Question: I've designed a database schema that allows for a Facebook style messaging system (without the feature of being able to edit messages). Here it is:

My idea was users send messages to a conversation, and not to another user. This way, users subscribe to a conversation, allowing for multiple user style chat.
A 'conversation' is like a room. If user and user start talking, a conversation will be created if one doesn't exist. Whenever 'bob' and 'joe' talk their messages will always have the same 'conversation_id'. This will allow me to return all their communication by getting all messages with their 'conversation_id'.
Multiple users can be a part of a 'conversation'. The 'conversation_users' table stores the the 'conversation_id' and the 'user_id', which allows me to query the table to get 'All users who have the conversation_id X'.
The problem I'm having is I want to query: 'Give me the conversation_id used by Joe and Bob', so I can then use this 'conversation_id' to return all of the messages between 'Joe' and 'Bob'.
How could I achieve this? I think I've missed something important out of my model, which is making this seem more complex than it needs to be. But I can't see what.
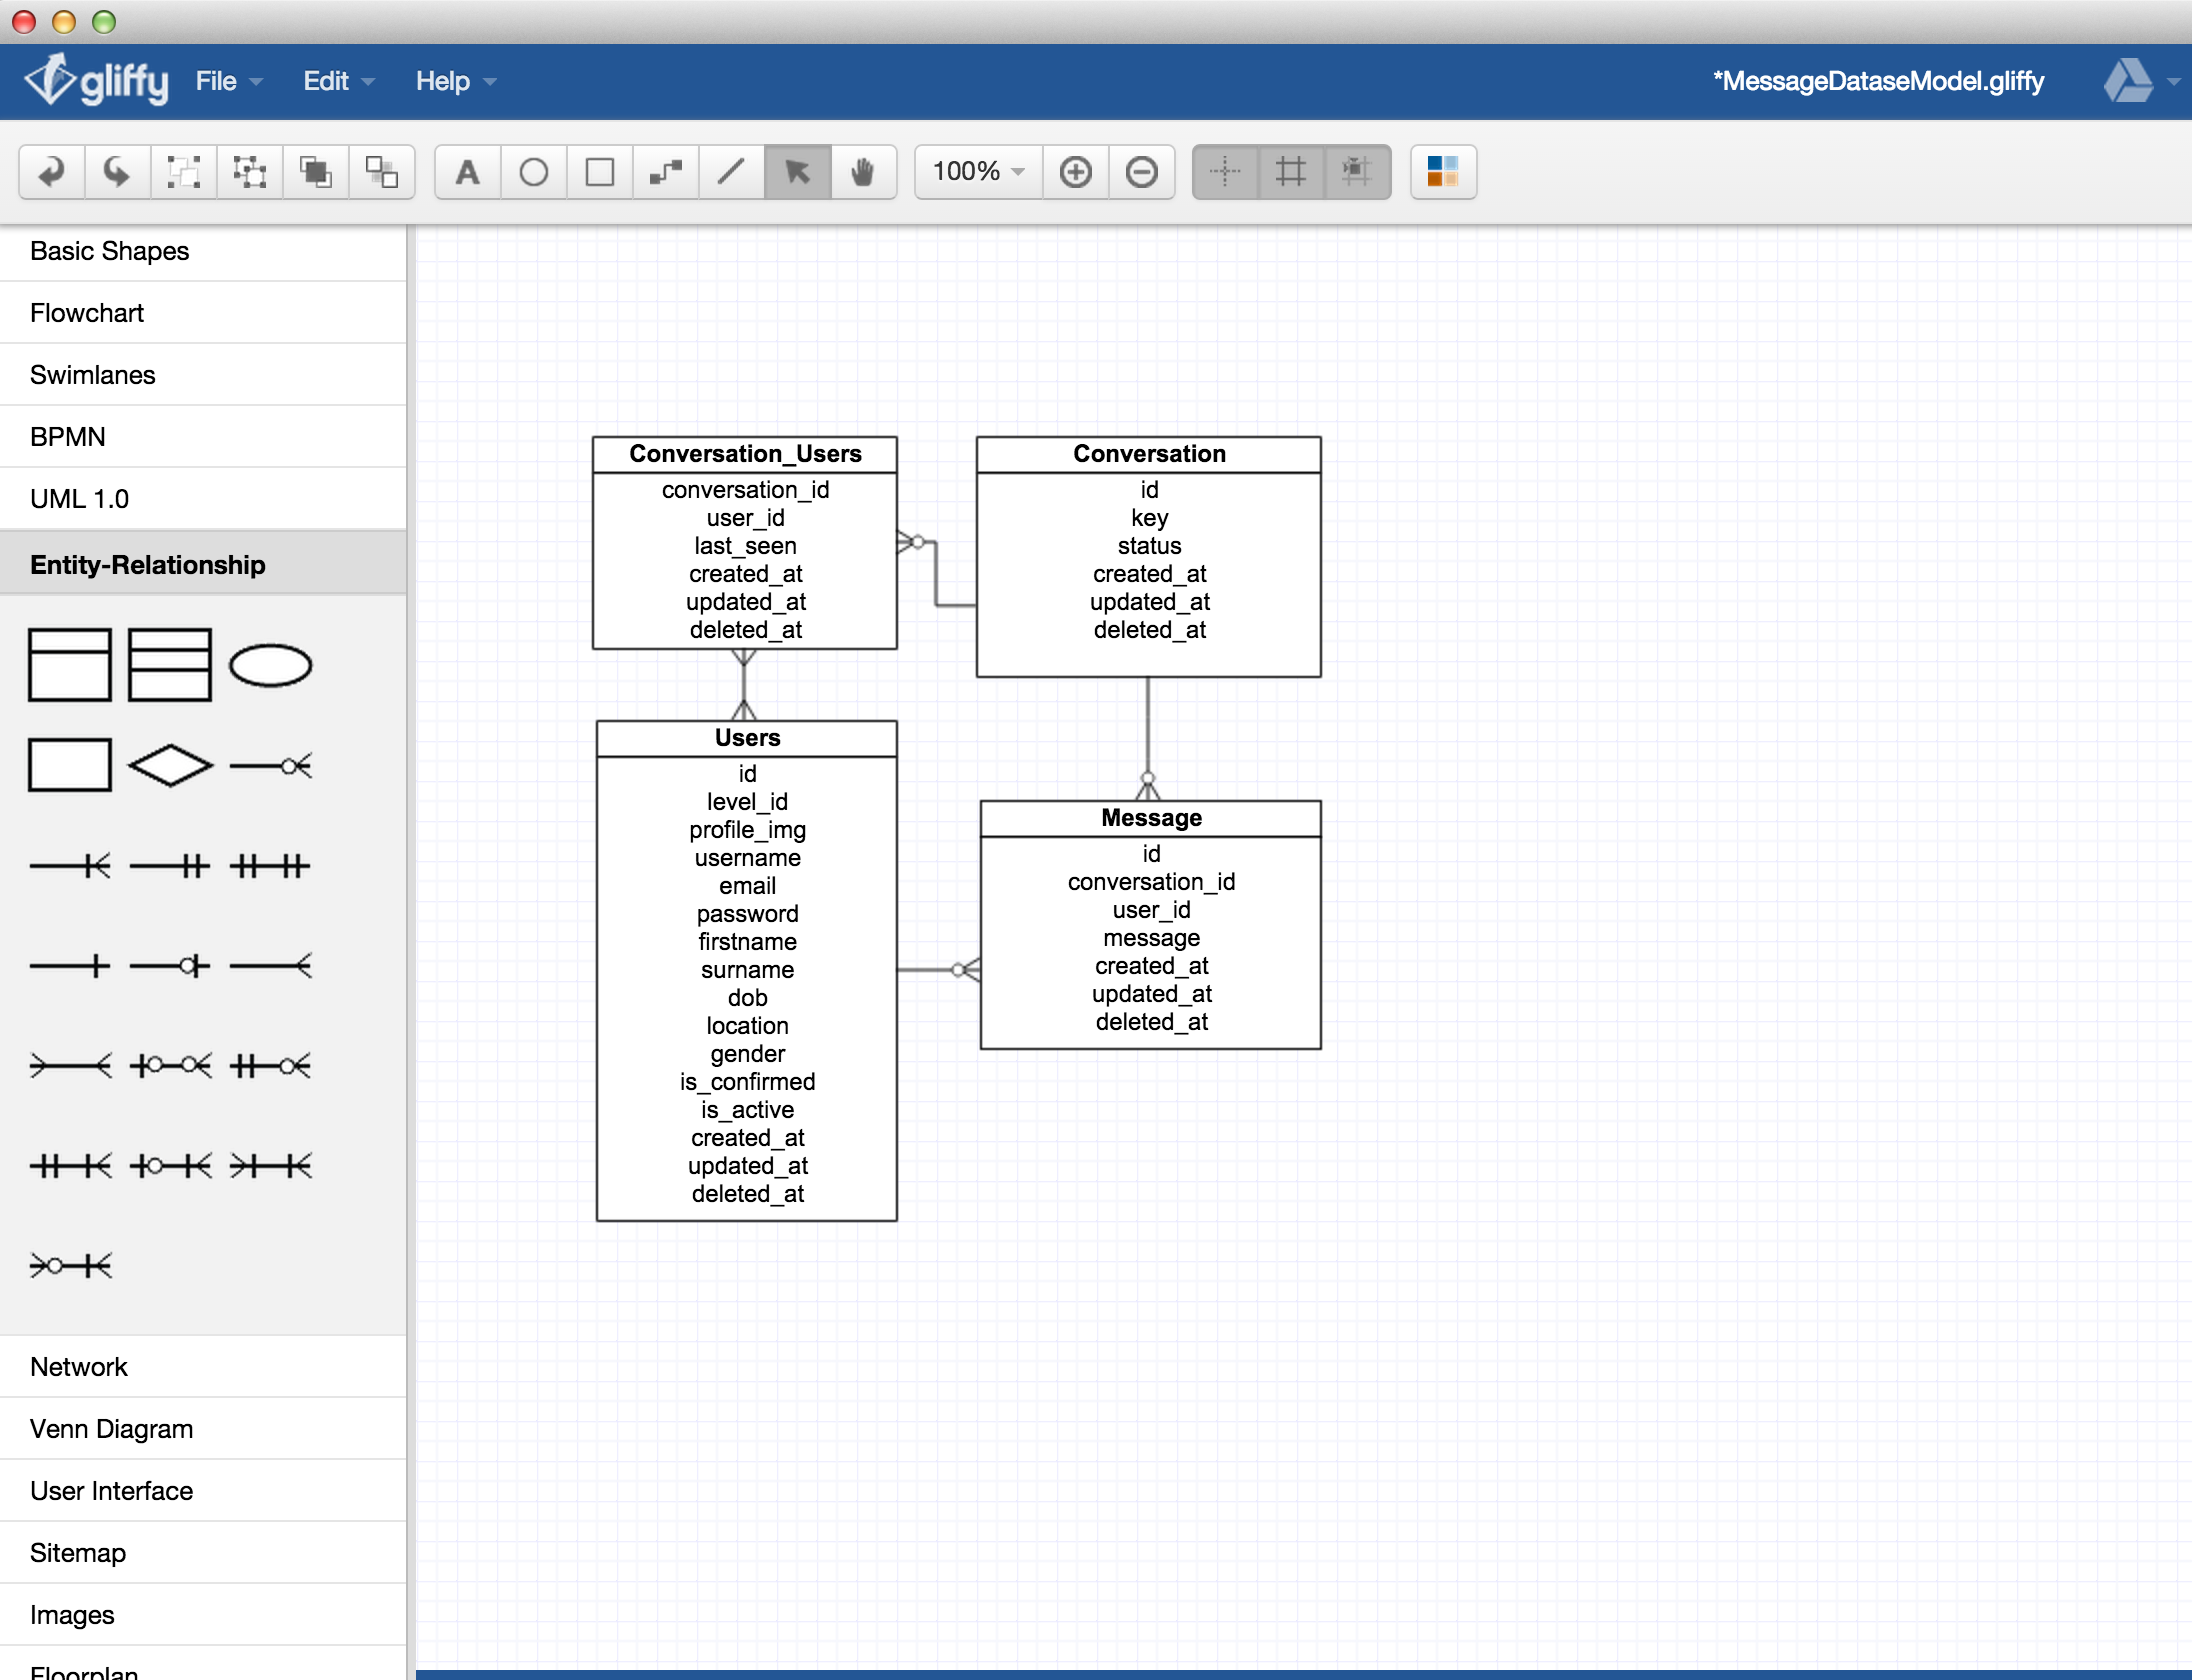
Answer: You need the intersection of the conversation_id values used by Joe, and by Bob.
How do you get the conversation_id values used by Joe?
'''
SELECT cu.conversation_id
FROM Users u
JOIN Conversation_Users cu ON u.id = c.user_id
WHERE username = 'Joe'
'''
You do the same for Bob, giving you two subqueries. Validate these; make sure they work correctly.
Then you do this:
'''
SELECT cu.conversation_id
FROM Users u
JOIN Conversation_Users cu ON u.id = c.user_id
WHERE username = 'Joe'
AND cu.conversation_id IN
(
SELECT cu.conversation_id
FROM Users u
JOIN Conversation_Users cu ON u.id = c.user_id
WHERE username = 'Bob'
)
'''
That gets you the list of conversation IDs involving the two users. A 'JOIN' can also handle this logic, like so.
'''
SELECT a.conversation_id
FROM (SELECT cu.conversation_id
FROM Users u
JOIN Conversation_Users cu ON u.id = c.user_id
WHERE username = 'Joe'
AND cu.conversation_id
) a
JOIN ( SELECT cu.conversation_id
FROM Users u
JOIN Conversation_Users cu ON u.id = c.user_id
WHERE username = 'Bob'
) b ON a.conversation_id = b.conversation_id
'''
The first of those queries can be placed in a MySQL view, while the second one can't. Which one is faster? Hard to know without trying them both.
There may be more than one such conversation. If you want just one, you'll have to figure out how to select it.
You haven't left anything out of your model. It's just that the logic for this kind of intersection operation is made kind of subtle because MySQL doesn't have an 'INTERSECTION' operator.